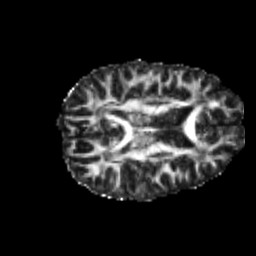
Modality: FA
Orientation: axial
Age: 20
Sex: female
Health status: healthy
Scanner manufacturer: philips
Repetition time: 7.393 s
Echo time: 0.08599 s